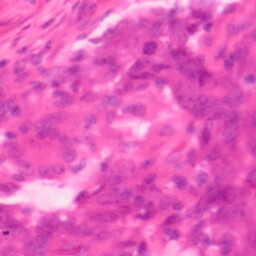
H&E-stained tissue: Colon